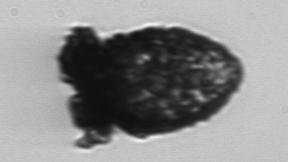
Label: Stenosemella_pacifica